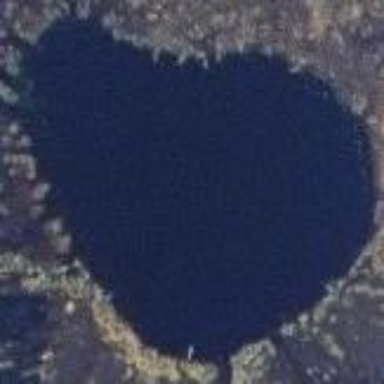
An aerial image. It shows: Peaceful pond surrounded by nature.